Interaction volume radius: 10 \u00c5
Interaction volume height: 40 \u00c5
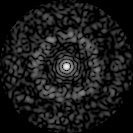
Disorder parameter: 0.8265